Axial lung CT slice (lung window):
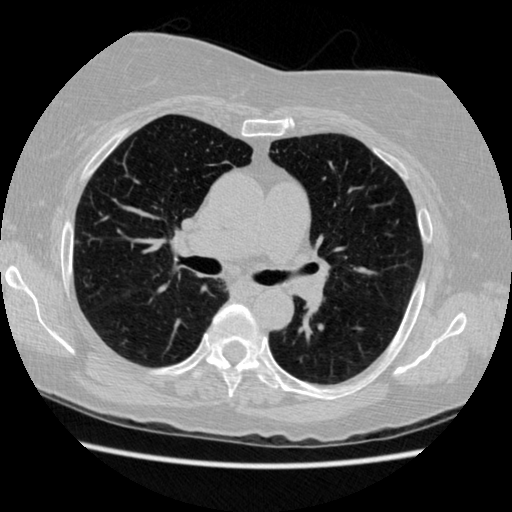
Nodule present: no